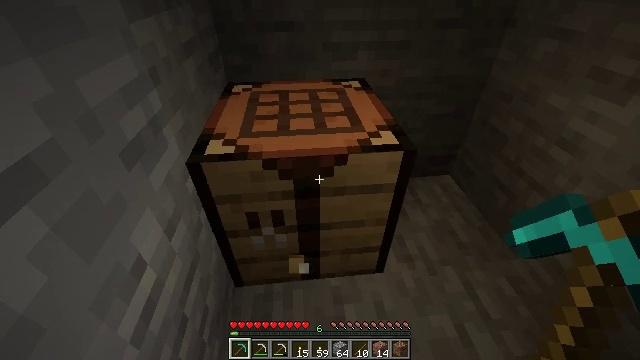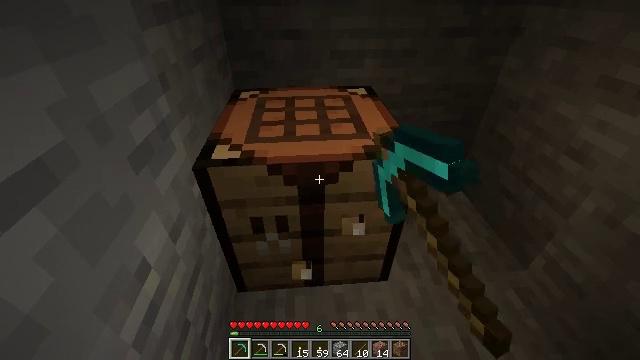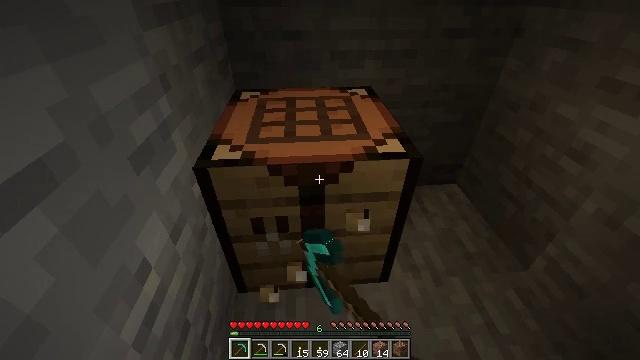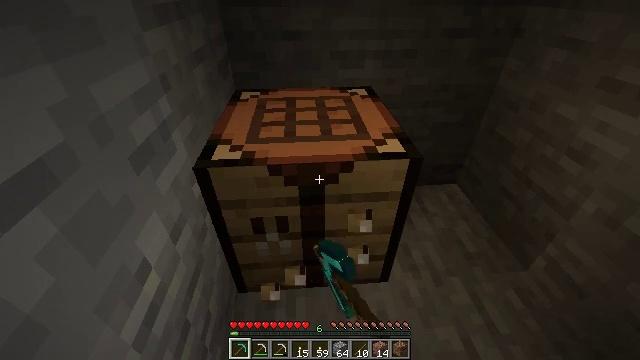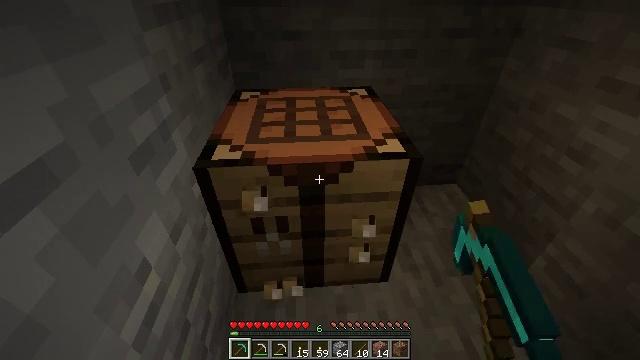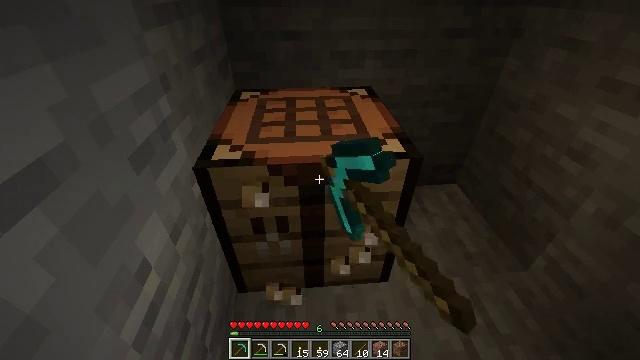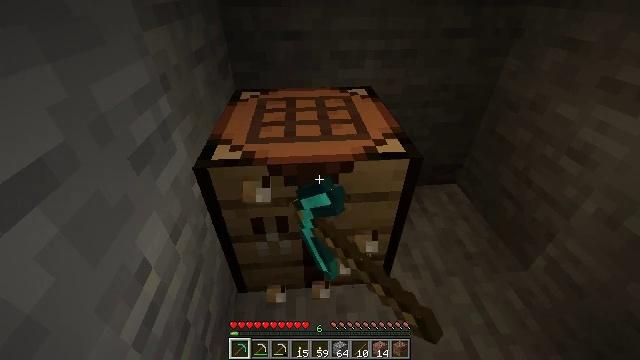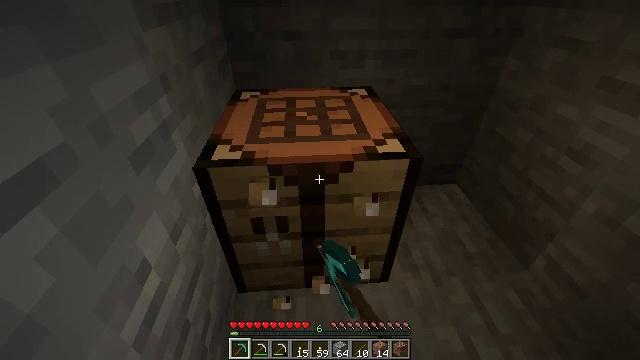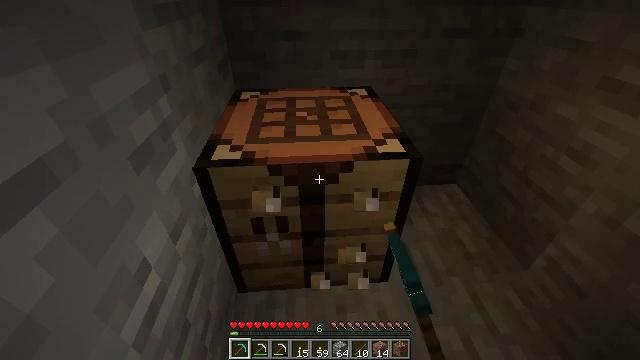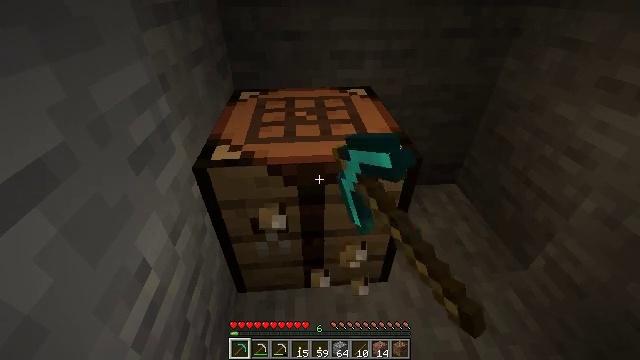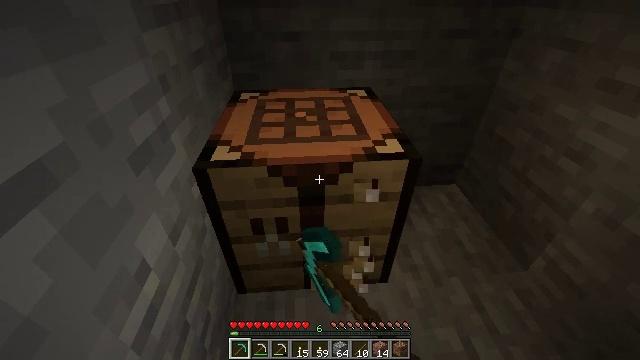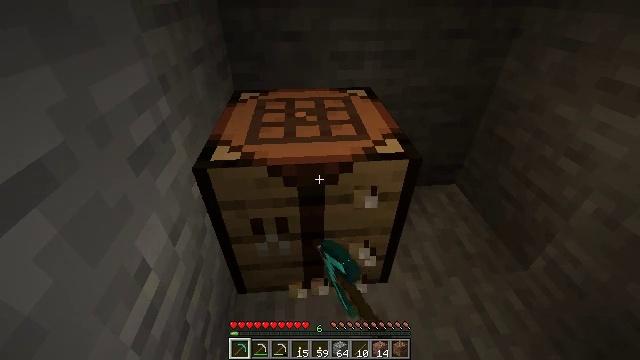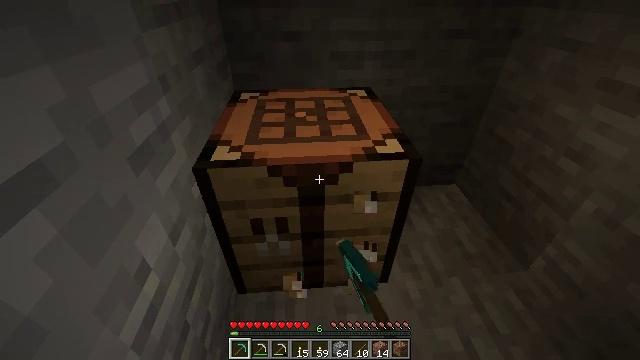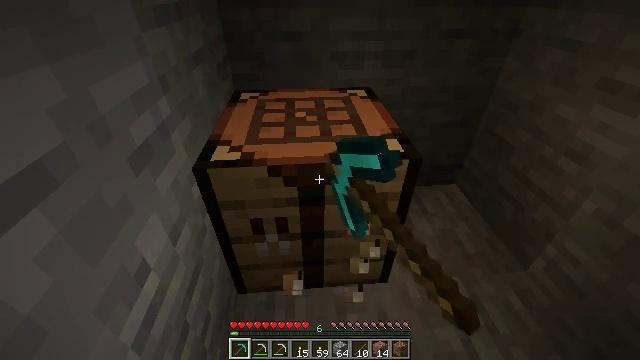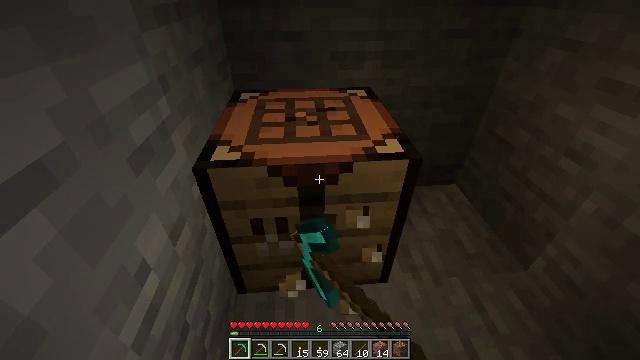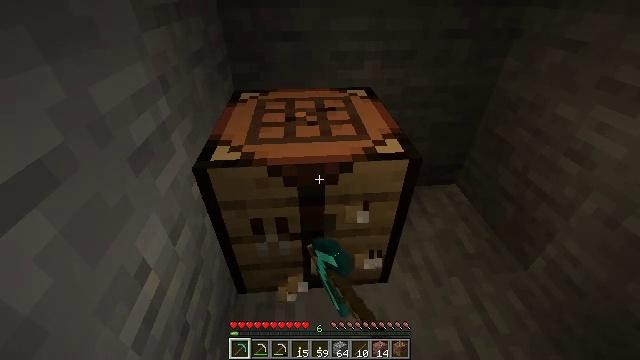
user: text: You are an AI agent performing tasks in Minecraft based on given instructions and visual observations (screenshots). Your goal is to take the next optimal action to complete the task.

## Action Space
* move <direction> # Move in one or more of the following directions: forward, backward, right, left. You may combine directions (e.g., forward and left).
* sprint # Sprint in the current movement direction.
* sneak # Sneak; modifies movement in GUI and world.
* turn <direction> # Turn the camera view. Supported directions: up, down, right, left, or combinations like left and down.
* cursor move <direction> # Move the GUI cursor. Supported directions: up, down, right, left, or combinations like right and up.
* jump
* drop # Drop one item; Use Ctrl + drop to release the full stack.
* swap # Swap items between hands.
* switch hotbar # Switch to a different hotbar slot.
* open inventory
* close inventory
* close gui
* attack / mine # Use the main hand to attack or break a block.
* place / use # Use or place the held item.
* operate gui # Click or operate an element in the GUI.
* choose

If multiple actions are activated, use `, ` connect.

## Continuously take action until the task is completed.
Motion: motion action
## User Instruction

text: Recycle the crafting table.
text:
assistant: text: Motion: turn left and up, attack / mine
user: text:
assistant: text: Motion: attack / mine
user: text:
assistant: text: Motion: attack / mine
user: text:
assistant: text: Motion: attack / mine
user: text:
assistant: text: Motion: attack / mine
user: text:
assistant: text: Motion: attack / mine
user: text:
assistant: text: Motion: attack / mine
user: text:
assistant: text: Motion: attack / mine
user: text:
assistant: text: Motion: attack / mine
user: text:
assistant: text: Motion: attack / mine
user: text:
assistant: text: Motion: attack / mine
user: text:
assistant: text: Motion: attack / mine
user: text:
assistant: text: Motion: attack / mine
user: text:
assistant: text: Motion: attack / mine
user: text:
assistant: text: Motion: attack / mine
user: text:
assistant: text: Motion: attack / mine
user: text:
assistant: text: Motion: attack / mine
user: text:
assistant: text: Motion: attack / mine
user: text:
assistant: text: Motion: attack / mine
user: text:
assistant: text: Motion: attack / mine
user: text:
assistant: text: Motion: attack / mine
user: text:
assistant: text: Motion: attack / mine
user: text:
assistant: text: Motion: attack / mine
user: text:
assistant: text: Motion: attack / mine
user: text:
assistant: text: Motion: attack / mine
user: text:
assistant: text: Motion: attack / mine
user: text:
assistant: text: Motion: attack / mine
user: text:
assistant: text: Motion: attack / mine
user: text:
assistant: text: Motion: attack / mine
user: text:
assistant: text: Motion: attack / mine